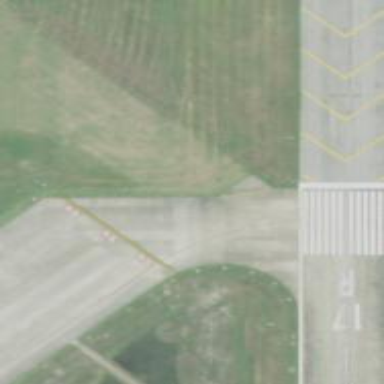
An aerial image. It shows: View of taxiway at the airport.